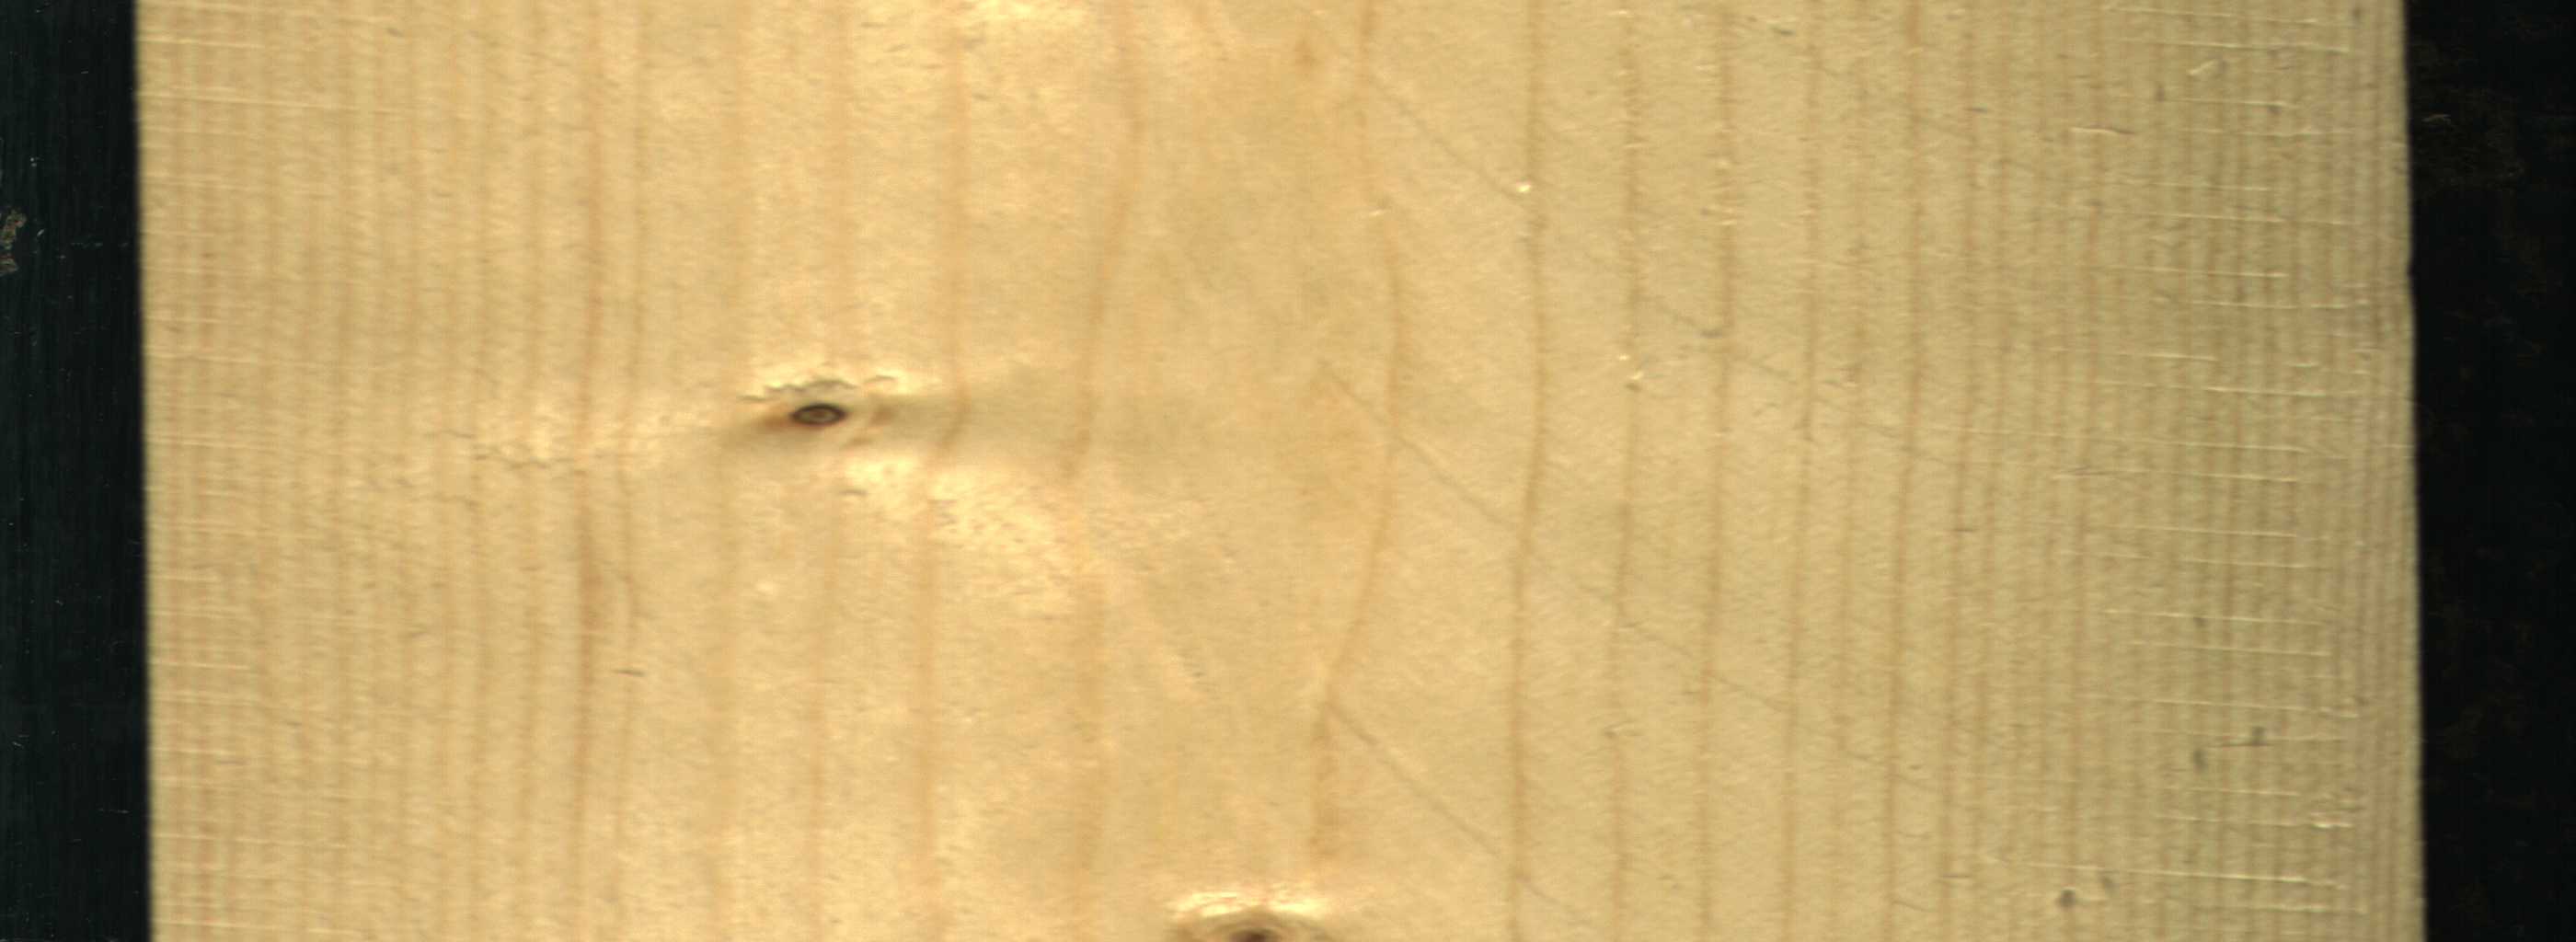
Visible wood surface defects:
Live_Knot
Live_Knot